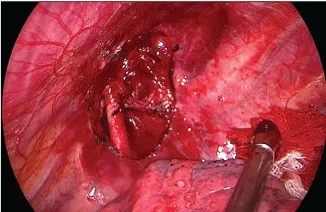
(C) The superior aspect of the thoracic cavity following successful lesion resection.
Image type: endoscopy (gi_endoscopy)